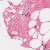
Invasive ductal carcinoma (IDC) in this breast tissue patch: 0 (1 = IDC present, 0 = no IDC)